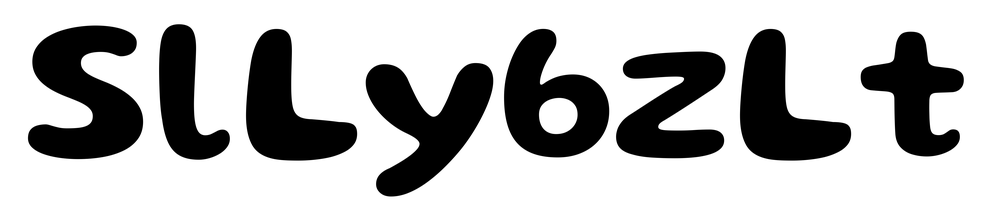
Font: Gluten_SemiBold